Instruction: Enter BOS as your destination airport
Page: home
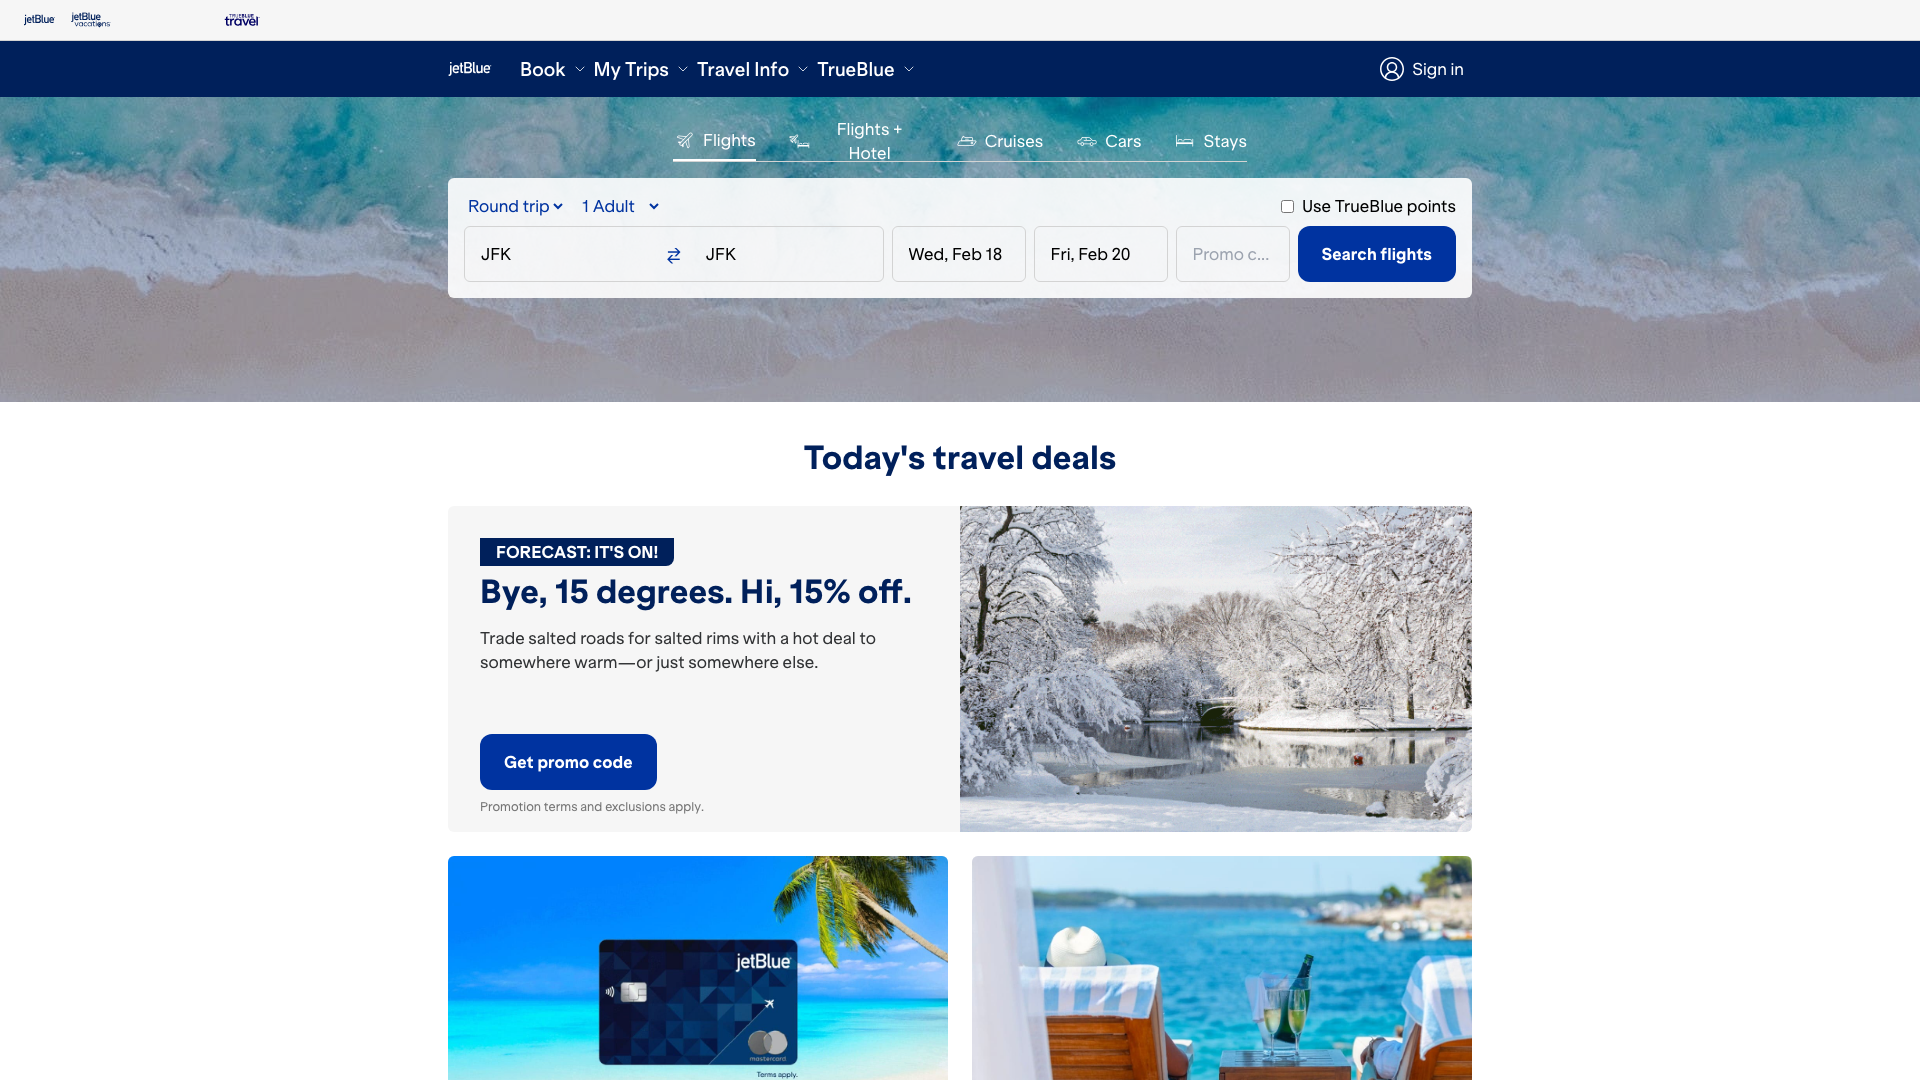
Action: type